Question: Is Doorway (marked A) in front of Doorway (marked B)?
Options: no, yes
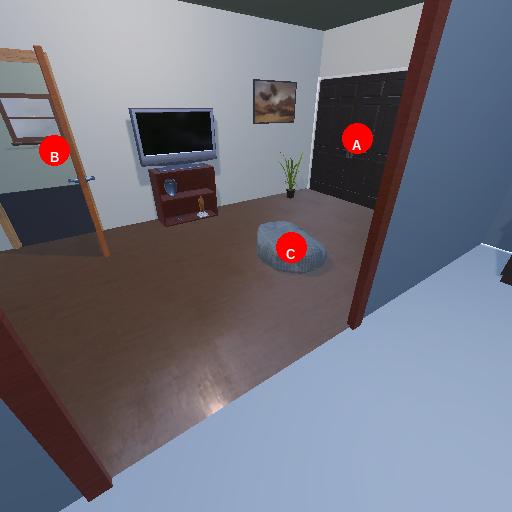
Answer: no